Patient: sex M, age 29
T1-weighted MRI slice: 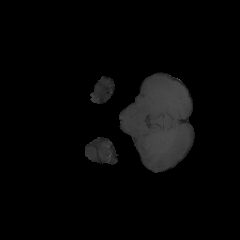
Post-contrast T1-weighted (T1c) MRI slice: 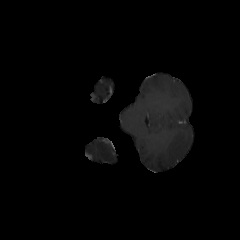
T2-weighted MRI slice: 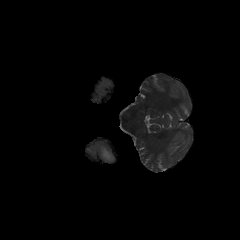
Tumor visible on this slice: yes
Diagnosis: Astrocytoma, IDH-mutant
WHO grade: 4